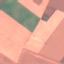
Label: AnnualCrop